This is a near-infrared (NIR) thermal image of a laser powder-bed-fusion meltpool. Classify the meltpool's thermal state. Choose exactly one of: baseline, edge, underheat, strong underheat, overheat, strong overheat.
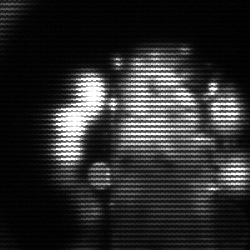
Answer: strong underheat